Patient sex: M
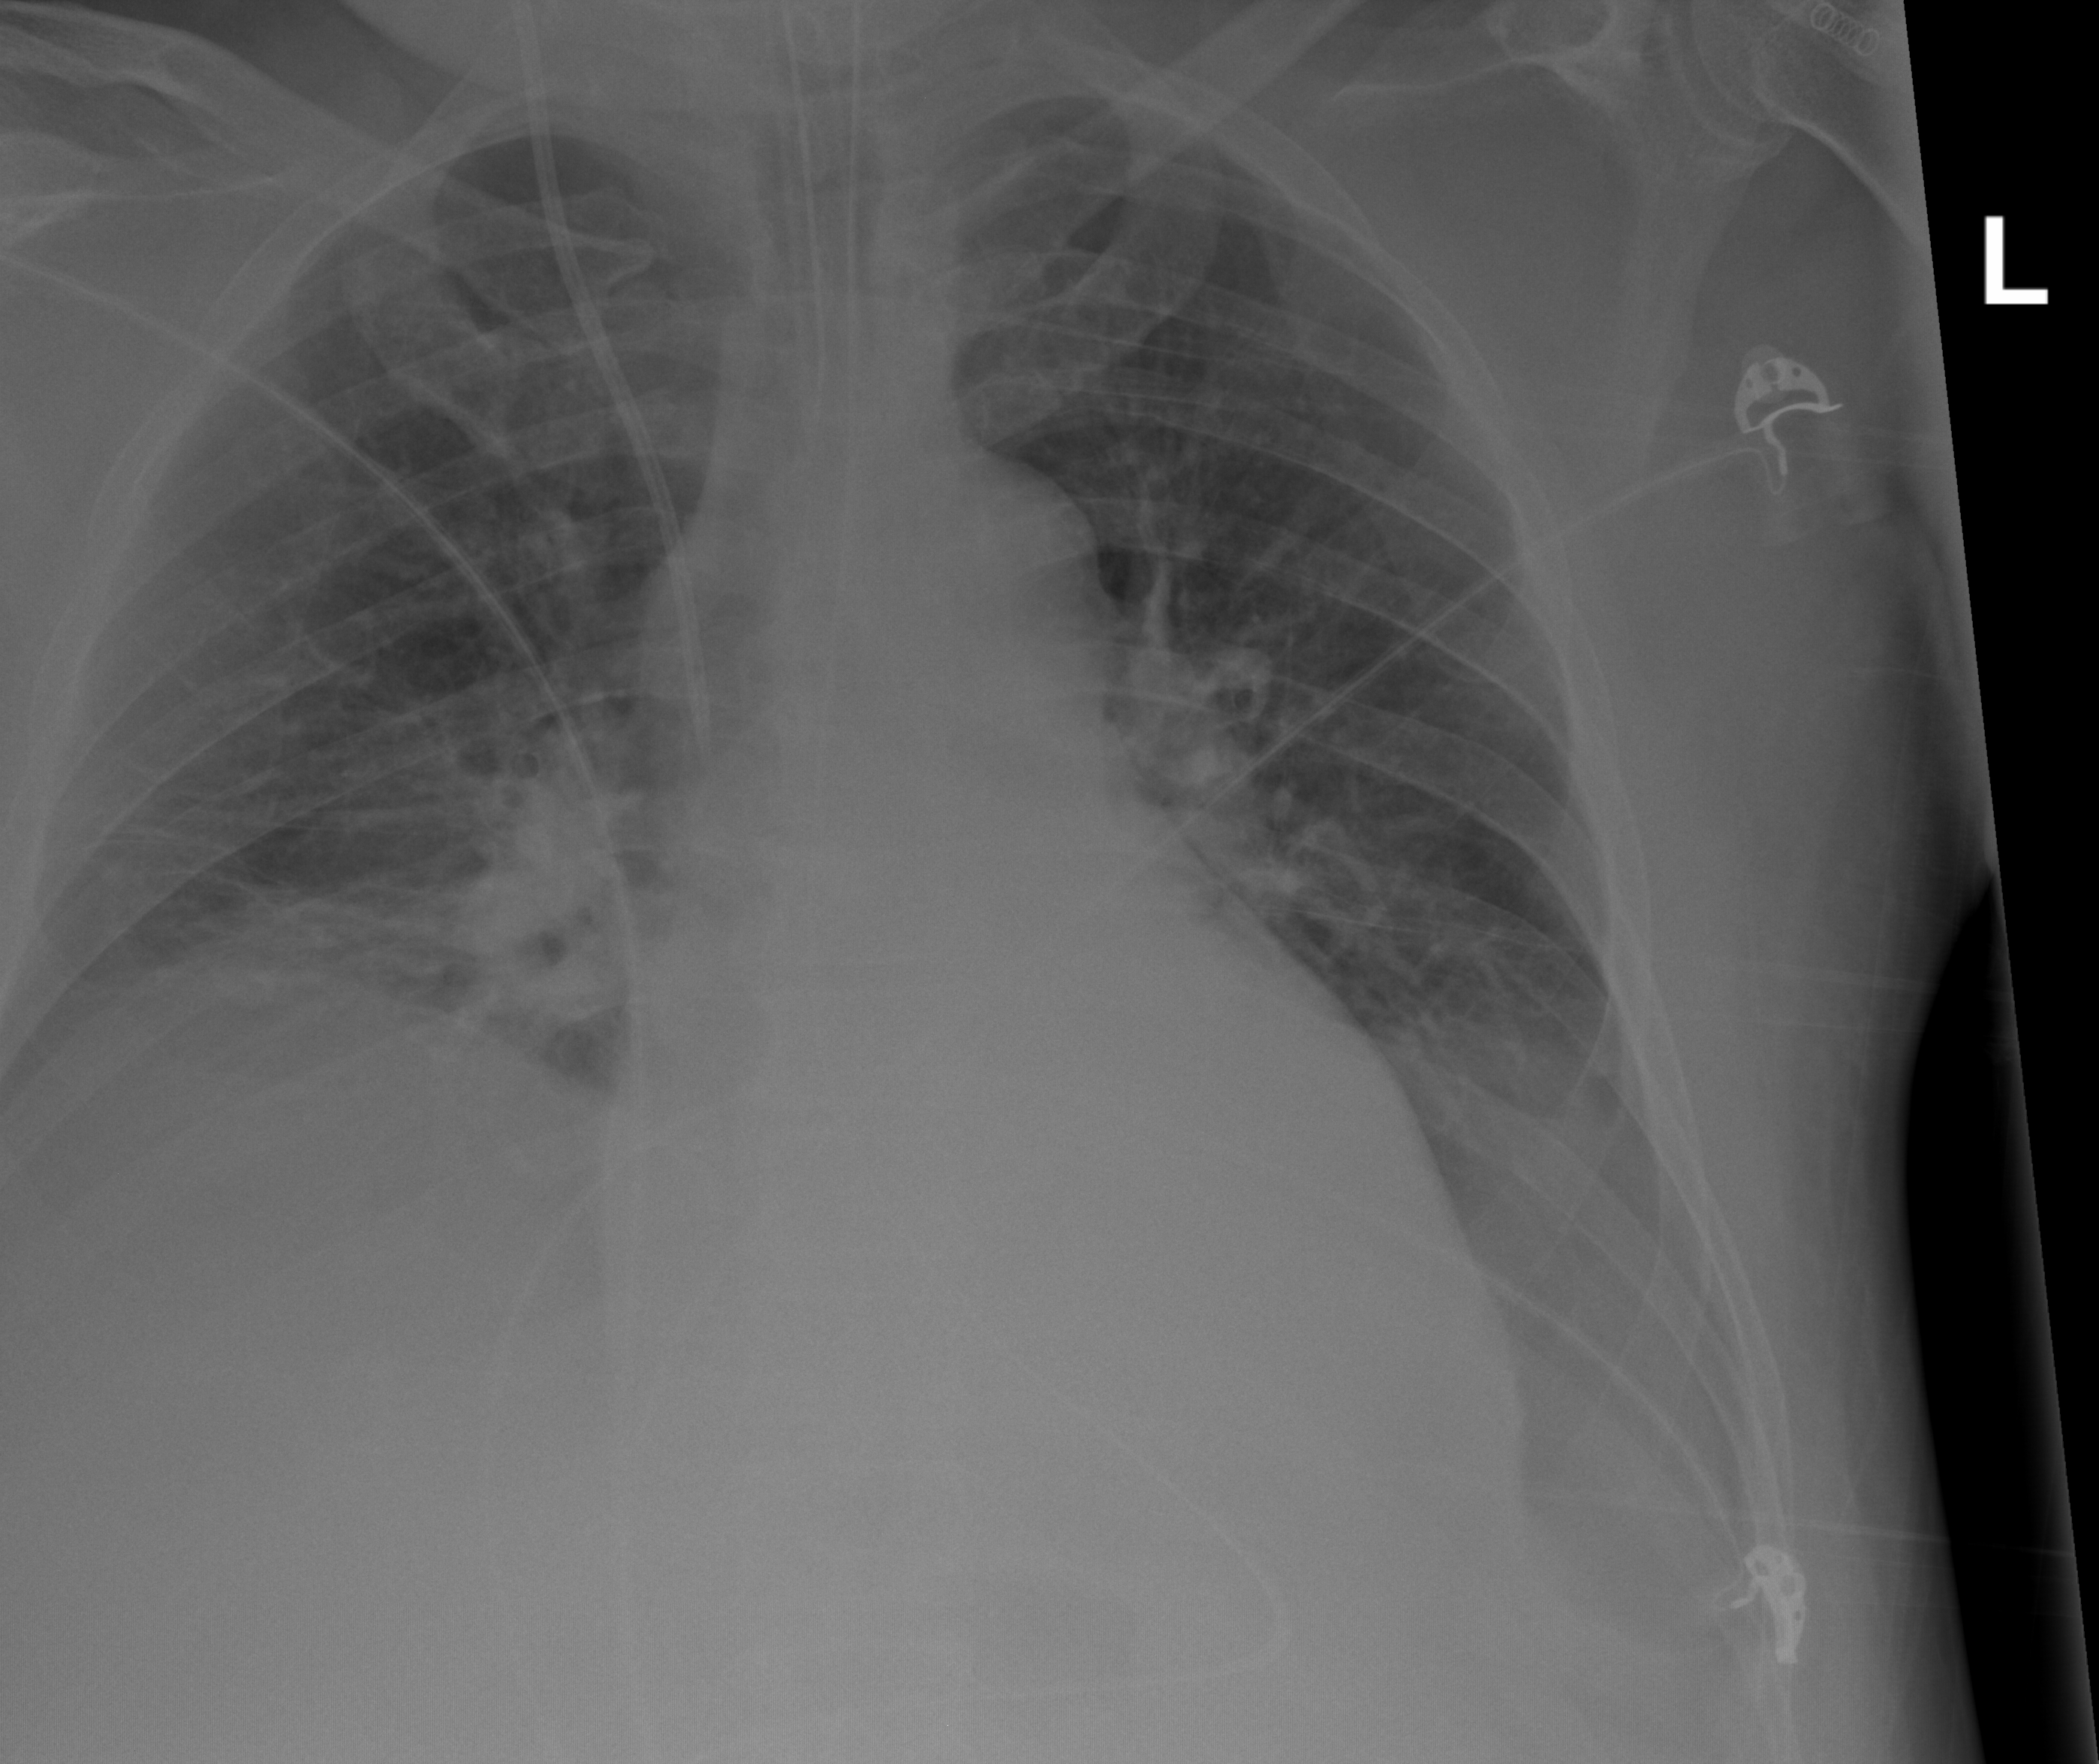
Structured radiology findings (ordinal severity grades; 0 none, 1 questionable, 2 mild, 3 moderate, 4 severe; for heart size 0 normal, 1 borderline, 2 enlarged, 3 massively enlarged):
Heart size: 1
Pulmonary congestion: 2
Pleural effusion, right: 0
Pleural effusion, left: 0
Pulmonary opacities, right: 2
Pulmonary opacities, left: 0
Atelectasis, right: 3
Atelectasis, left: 2